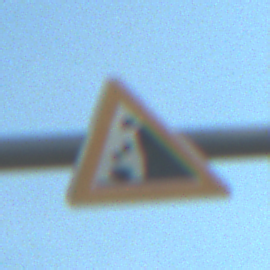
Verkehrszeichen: SteinschlagRechts
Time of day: MorningAfternoon
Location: Outdoor (Suburban)
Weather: Clear
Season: NotSpecified
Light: Natural